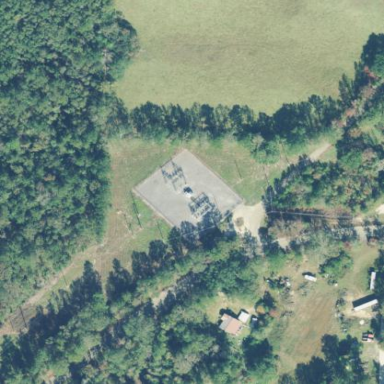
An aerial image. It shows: Distribution level power substation enclosed by fence.